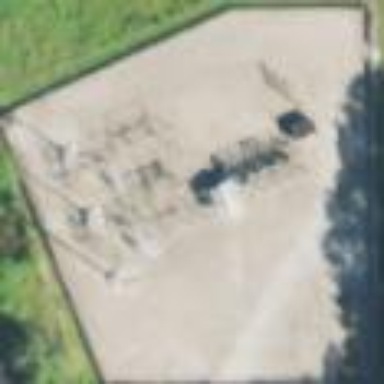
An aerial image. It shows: Power substation.